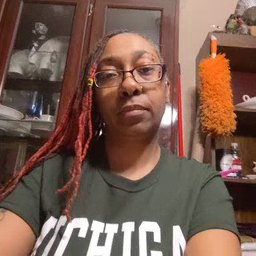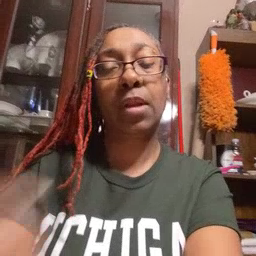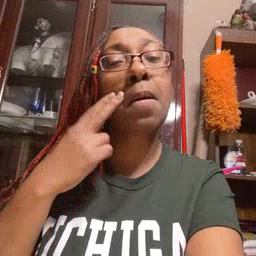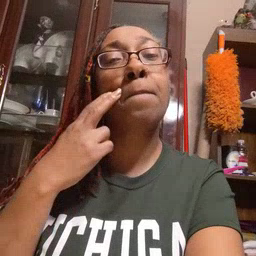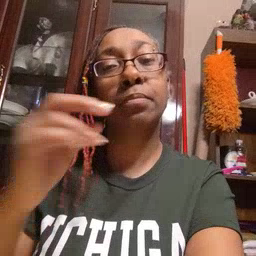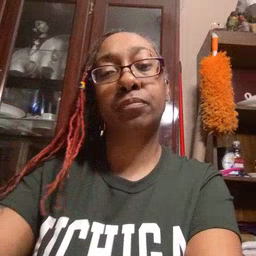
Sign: gum